Question: I need to solve the below issue:

When I tried to hosting codeIgniter framework to my online server, this error occurred.
'''
A PHP Error was encountered
Severity: Warning
Message: Cannot modify header information - headers already sent by (output started at /home/lviscomp/public_html/system/core/Output.php:528)
Filename: core/Common.php
Line Number: 573
Backtrace:
A PHP Error was encountered
Severity: Error
Message: XCache: Cannot init
Filename: Unknown
Line Number: 0
Backtrace:
'''
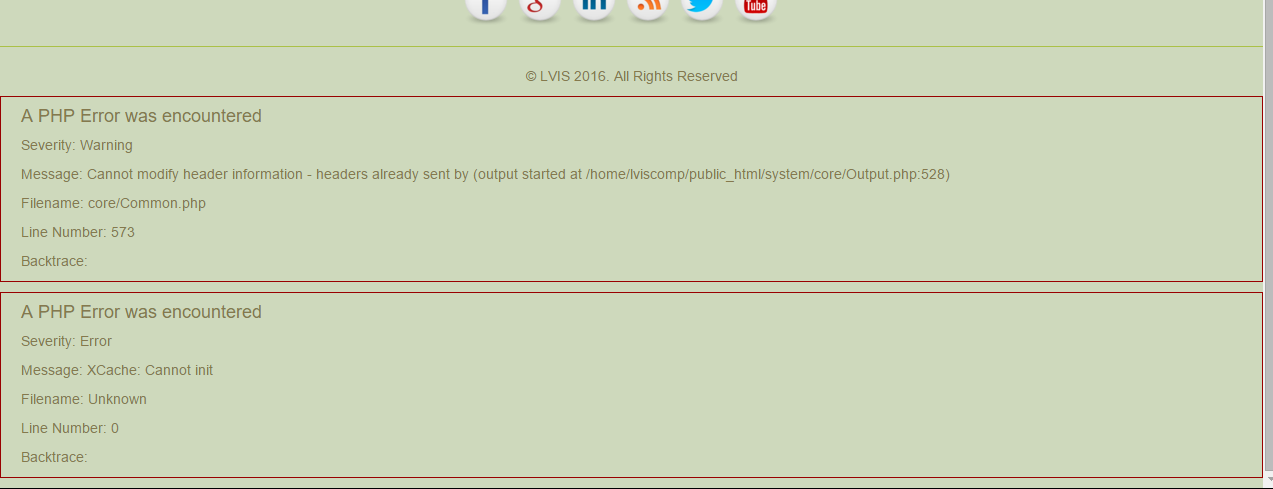
Answer: I had the same <URL> in my Laravel application. I resolved it by upgrading the PHP version.
I think this might help you as well.
1. Go to your cPanel
2. Go to software section and click "select PHP version"
3. Change your PHP version from "native" to 5.4 or 5.5 (It will give you a list of drivers with checkboxes)
4. Select Xcache and enable it
5. Save your settings as well as PHP version
I hope it will work.